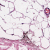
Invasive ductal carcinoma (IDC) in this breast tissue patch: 0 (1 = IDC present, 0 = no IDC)